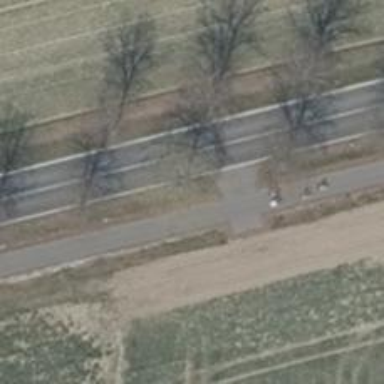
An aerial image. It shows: Row of trees in natural setting.